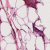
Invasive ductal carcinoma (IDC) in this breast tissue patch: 0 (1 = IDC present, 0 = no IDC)